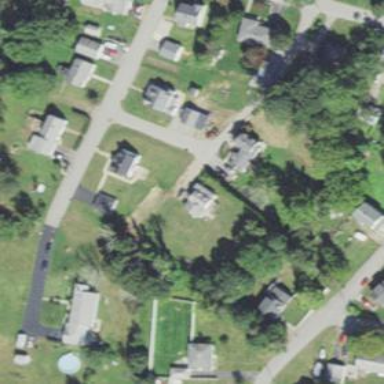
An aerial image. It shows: Residential driveway.